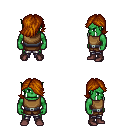
a pixel art fantasy rpg character, male body template, orc, green skin, leather chest armor, metal pants, brunette swoop hairstyle, maroon shoes, four views (front, back, left, right), 2x2 character sprite sheet, small pixel art, hard edges, no anti-aliasing